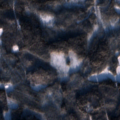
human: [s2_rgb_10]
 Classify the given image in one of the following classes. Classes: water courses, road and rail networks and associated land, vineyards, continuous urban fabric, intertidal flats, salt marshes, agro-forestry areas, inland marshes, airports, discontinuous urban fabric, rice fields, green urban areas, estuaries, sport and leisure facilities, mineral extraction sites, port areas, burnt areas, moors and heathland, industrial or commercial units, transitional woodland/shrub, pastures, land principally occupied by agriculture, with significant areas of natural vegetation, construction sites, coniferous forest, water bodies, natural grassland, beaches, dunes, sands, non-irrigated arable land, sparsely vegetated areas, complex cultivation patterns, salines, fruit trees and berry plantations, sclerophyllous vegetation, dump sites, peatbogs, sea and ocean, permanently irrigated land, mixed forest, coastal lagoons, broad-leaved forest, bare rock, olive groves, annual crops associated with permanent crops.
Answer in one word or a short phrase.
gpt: coniferous forest, mixed forest